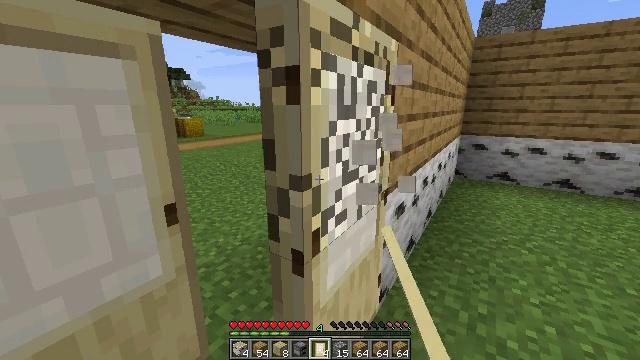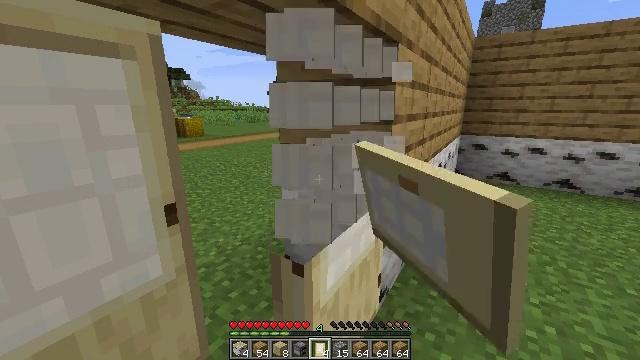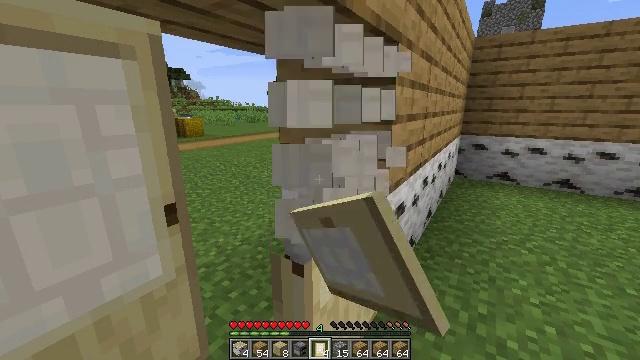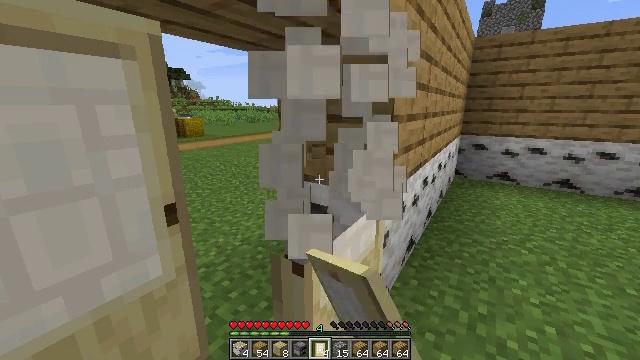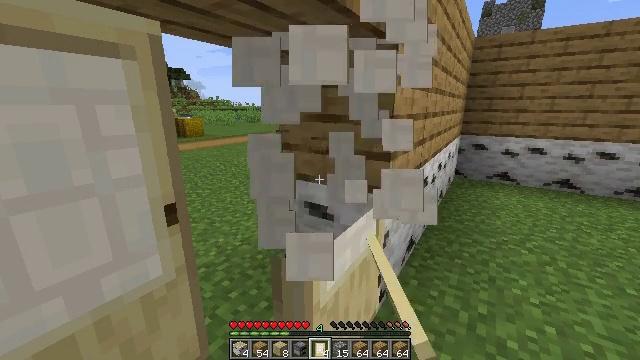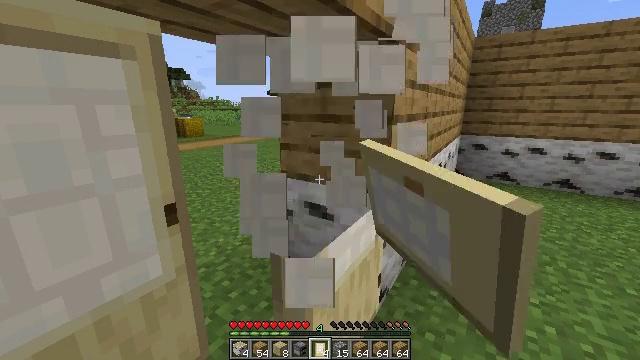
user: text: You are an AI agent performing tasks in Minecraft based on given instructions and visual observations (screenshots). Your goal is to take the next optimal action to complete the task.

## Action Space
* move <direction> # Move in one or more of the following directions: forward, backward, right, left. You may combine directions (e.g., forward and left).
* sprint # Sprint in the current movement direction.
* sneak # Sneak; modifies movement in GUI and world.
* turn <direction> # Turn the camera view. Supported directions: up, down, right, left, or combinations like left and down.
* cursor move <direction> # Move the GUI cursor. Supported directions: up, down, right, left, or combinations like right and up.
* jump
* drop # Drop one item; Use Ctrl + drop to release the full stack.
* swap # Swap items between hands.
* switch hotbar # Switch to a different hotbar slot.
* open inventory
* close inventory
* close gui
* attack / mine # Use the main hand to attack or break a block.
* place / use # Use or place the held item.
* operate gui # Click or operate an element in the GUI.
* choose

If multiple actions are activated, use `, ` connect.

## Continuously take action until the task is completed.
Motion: motion action
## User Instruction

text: Disassemble the birch door from the building.
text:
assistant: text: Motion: attack / mine
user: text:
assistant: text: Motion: attack / mine
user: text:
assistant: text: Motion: attack / mine
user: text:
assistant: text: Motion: attack / mine
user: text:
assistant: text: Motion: attack / mine
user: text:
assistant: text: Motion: attack / mine